Aerial crown-view tile of a tropical tree (Barro Colorado Island, Panama), acquired 20250124:
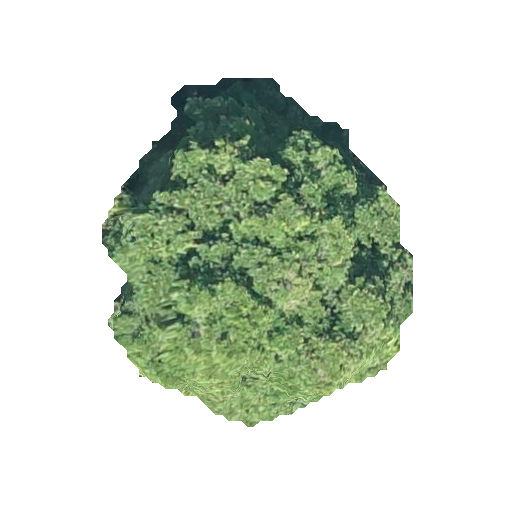
Species: Tabernaemontana arborea
GBIF accepted scientific name: Tabernaemontana arborea
Crown area: 115.422 m²